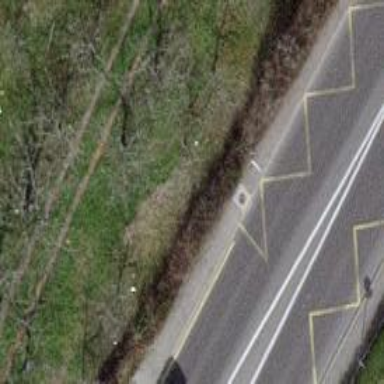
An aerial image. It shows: Sidewalk with asphalt surface leading to bus stop platform for public transport.